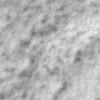
Label: no_change